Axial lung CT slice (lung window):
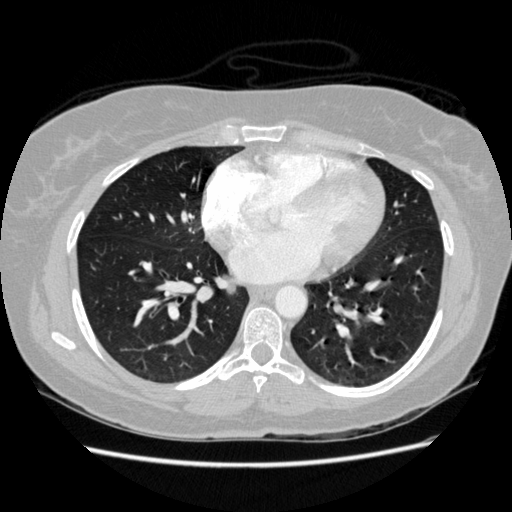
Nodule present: no